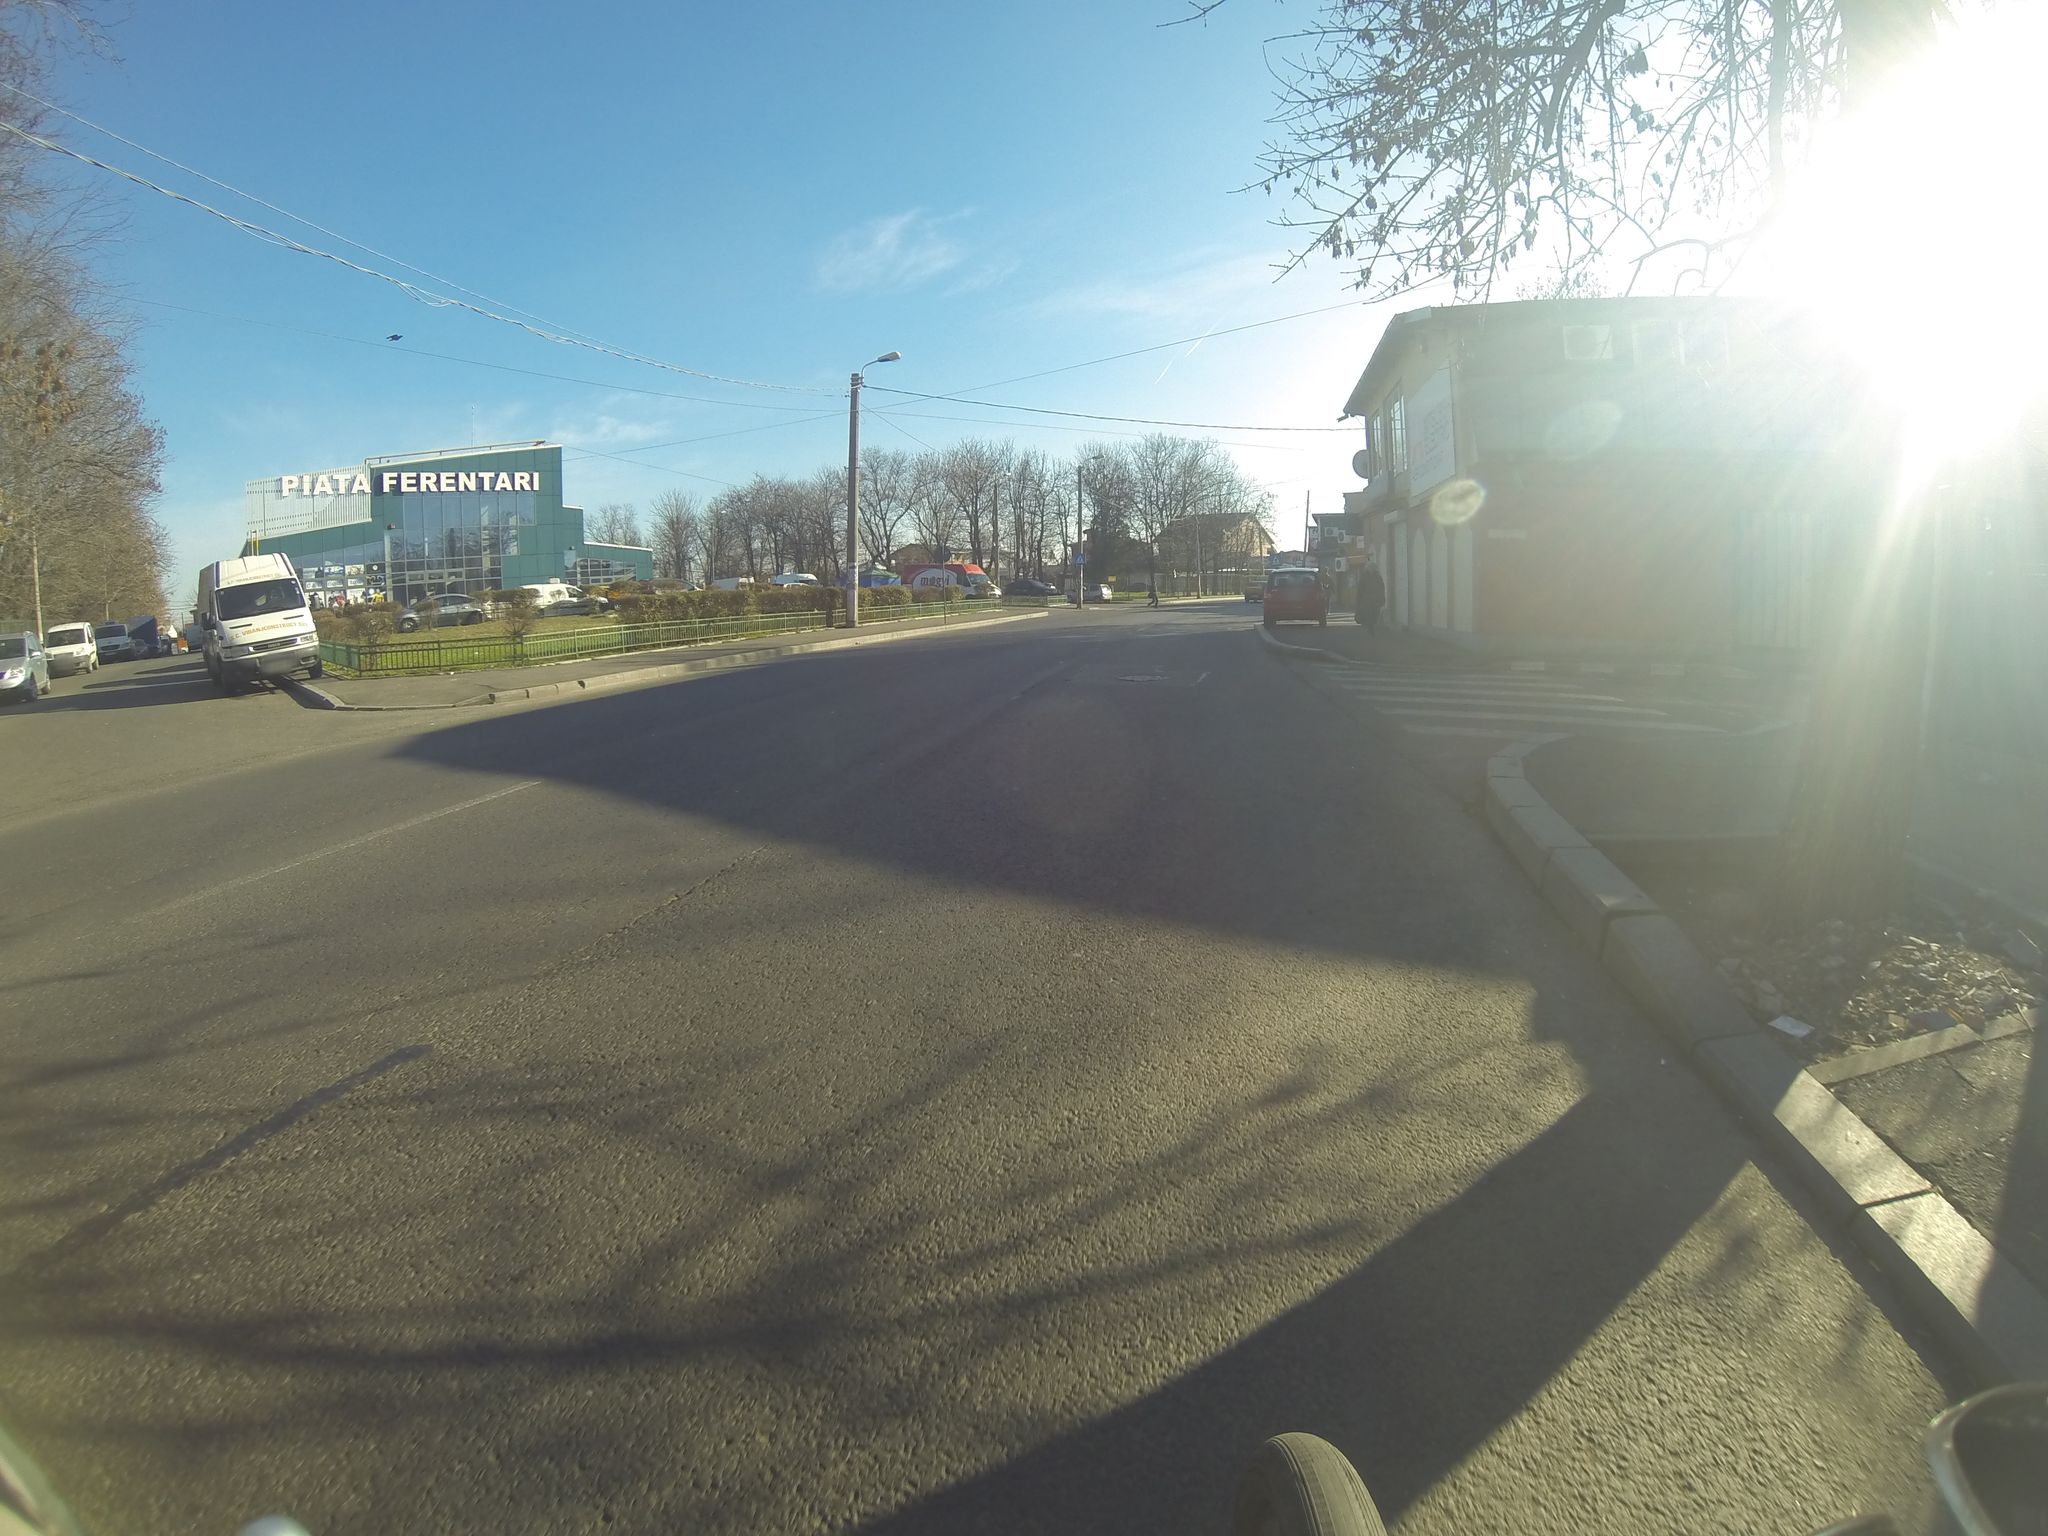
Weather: snowy
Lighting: day
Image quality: slightly poor
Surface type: driving surface
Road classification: tertiary
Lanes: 2
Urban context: urban centre
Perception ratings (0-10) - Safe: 4.22, Lively: 4.27, Beautiful: 7.52, Boring: 3.31, Depressing: 5.32, Wealthy: 3.05